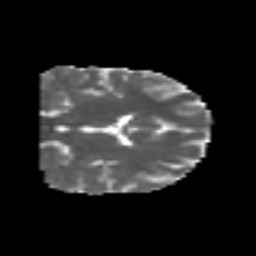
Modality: MD
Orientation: coronal
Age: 25
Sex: male
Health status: healthy